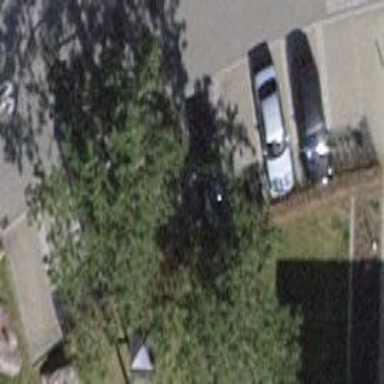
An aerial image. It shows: Parking area.